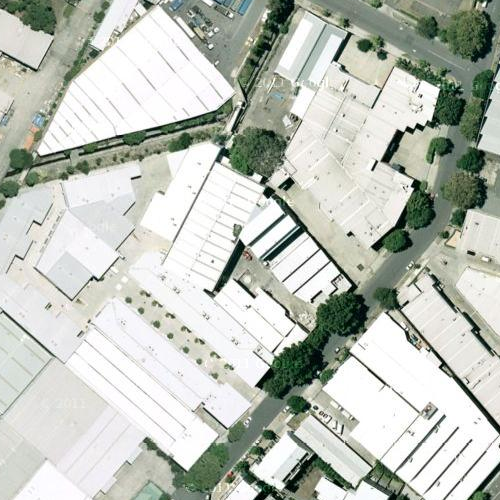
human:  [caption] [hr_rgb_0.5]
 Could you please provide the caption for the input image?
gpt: An industrial area with many white buildings while some roads go through this area .

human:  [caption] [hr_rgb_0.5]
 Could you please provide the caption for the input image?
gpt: Some roads with plants on the roadside go through the industrial area .

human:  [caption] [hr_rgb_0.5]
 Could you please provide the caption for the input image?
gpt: An industrial area with many white buildings arranged densely .

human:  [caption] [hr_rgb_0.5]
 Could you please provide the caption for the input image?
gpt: This is an industrial area with some white buildings densely arranged .

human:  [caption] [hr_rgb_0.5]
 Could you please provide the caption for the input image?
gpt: There are some white buildings arranged densely in the industrial area while some roads go through .